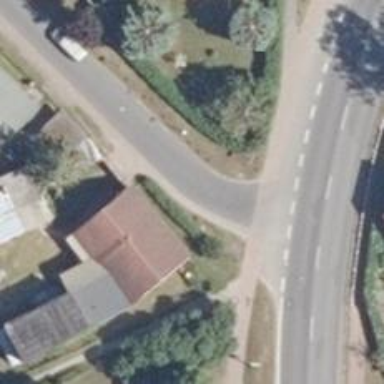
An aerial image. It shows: Smoothly paved residential road.